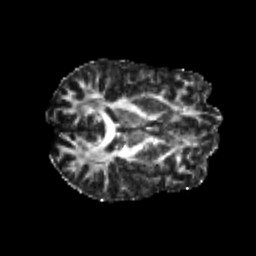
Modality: FA
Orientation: axial
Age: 24
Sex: male
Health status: healthy
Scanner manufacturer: philips
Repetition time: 7.391 s
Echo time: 0.08599 s